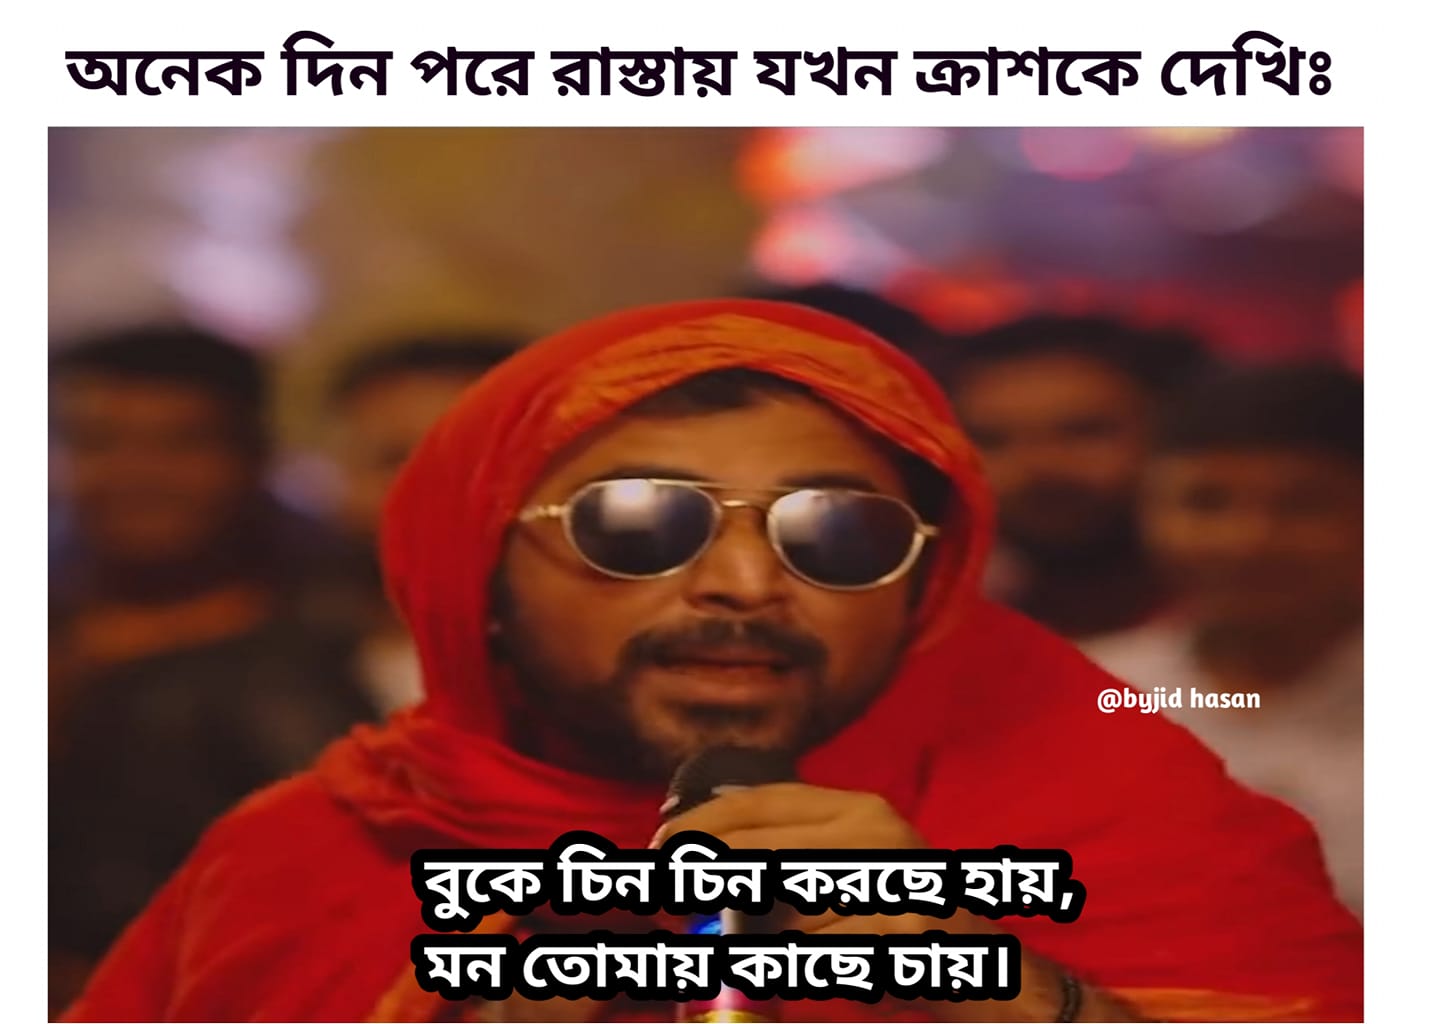
Caption: অনেক দিন পর রাস্তায় যখন ক্রাশকে দেখিঃ  বুকে চিন চিন করছে হায়, মন তোমায় কাছে চায়।
Label: non-hate